Question: Can you please tell me what is wrong with my code ? (I bet it's something stupid but i can't find it..)

My code :
'''
public boolean onOptionsItemSelected(MenuItem item) {
return super.onOptionsItemSelected(item);
switch (item.getItemId()){
case R.id.action_go_home:
//go home action
Intent i = new Intent(this, UserProfileActivity.class);
startActivity(i);
return true;
break;
case R.id.action_select_categories:
//select categories
return true;
case R.id.action_refresh:
//refresh timeline
return true;
default :
return super.onOptionsItemSelected(item);
}
}
'''
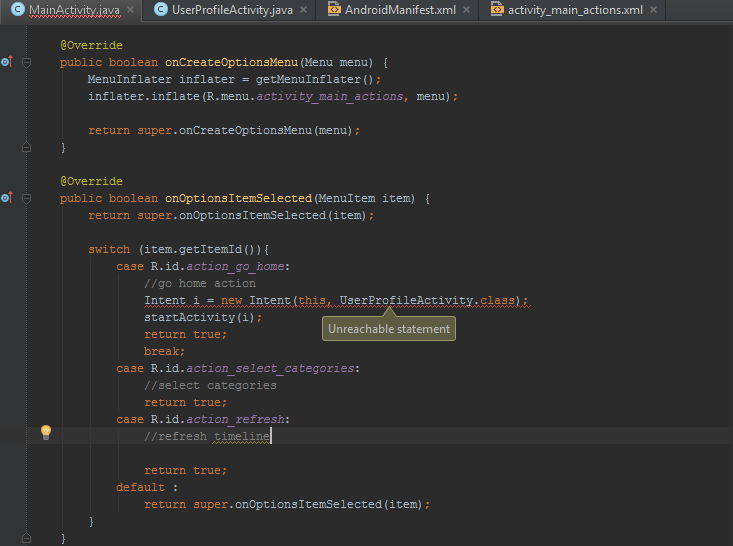
Answer: You have a statement before your switch.
You should fix it like:
'''
public boolean onOptionsItemSelected(MenuItem item) {
super.onOptionsItemSelected(item);
switch (item.getItemId()){
....
'''